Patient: sex M, age 61
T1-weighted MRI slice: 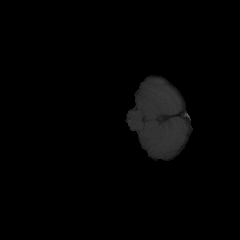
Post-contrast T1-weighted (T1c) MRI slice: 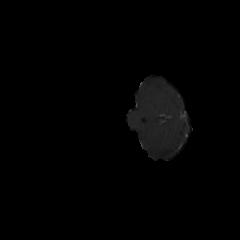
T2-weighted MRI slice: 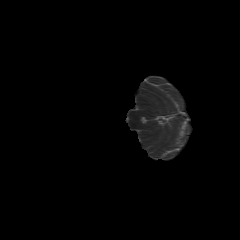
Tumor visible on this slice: no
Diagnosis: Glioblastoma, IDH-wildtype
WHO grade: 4